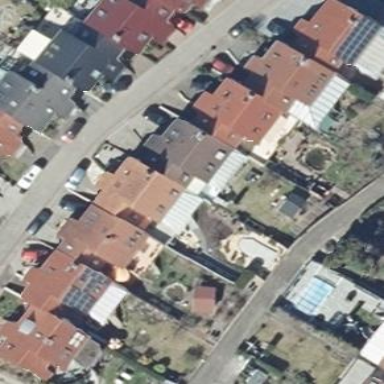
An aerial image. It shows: Terrace building.